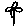
Label: flower